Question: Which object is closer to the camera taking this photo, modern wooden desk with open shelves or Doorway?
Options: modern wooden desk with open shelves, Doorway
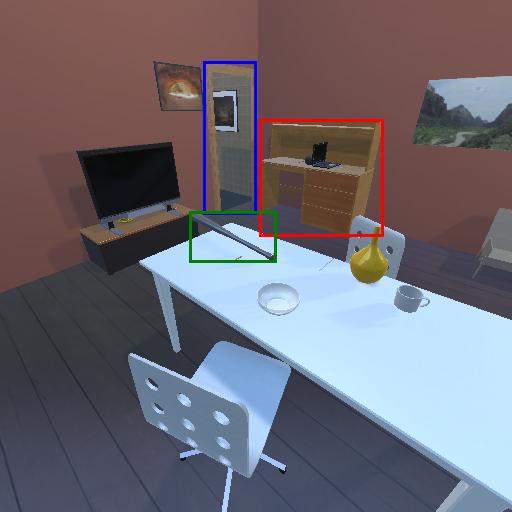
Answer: modern wooden desk with open shelves